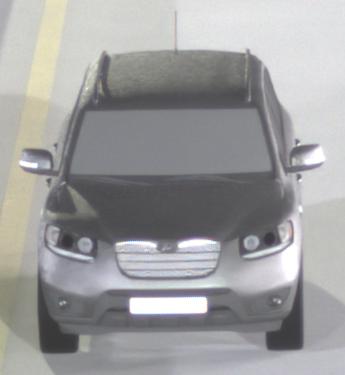
Make: Hyundai
Model: Santa Fe 2.4
Detailed model: Santa Fe (CM)
Model produced from: 2010/01
Model produced until: 2012/09
Doors: 5
Color: gray
Road condition: dry road
Daytime: night
Contrast: high contrast